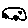
Label: car